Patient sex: F
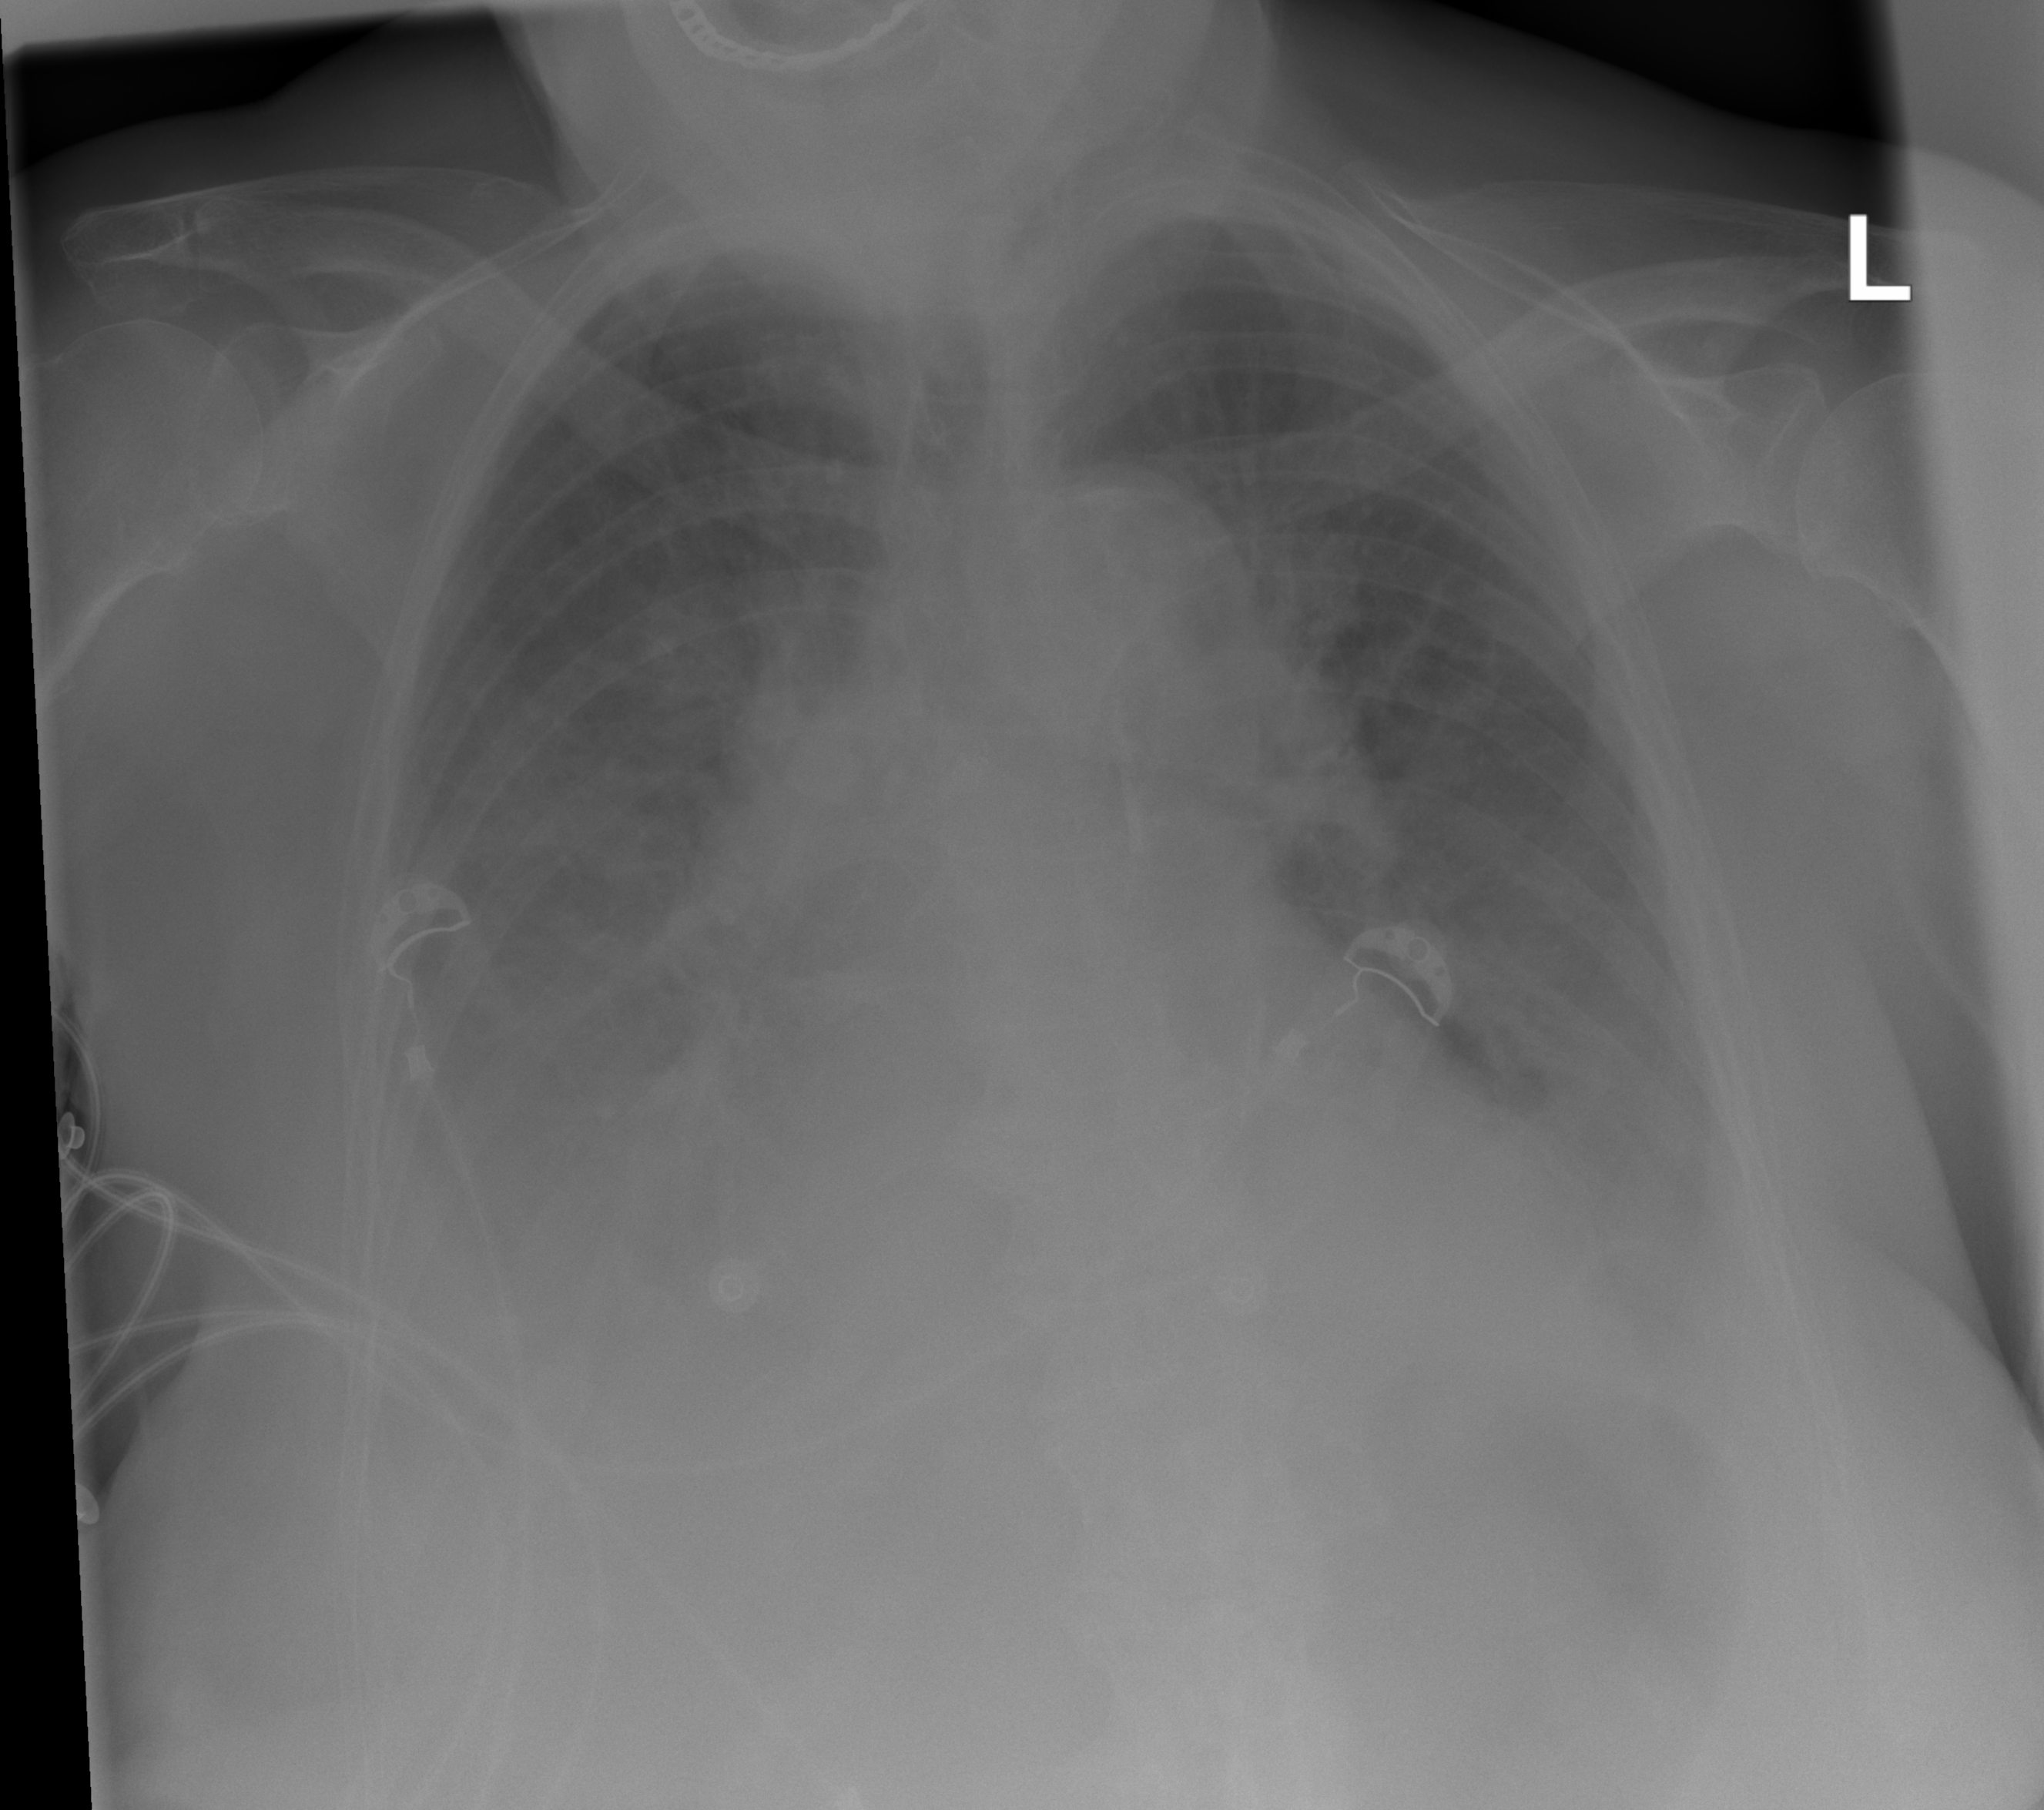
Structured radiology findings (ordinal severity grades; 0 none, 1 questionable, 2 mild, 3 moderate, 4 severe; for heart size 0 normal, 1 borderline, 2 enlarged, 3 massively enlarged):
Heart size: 2
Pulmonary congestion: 2
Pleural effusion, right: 3
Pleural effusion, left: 2
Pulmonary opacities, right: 0
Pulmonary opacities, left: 0
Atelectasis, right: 2
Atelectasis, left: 2